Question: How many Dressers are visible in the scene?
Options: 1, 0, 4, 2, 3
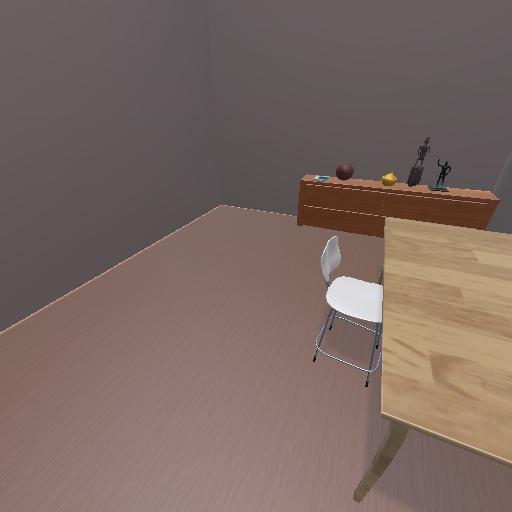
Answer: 1